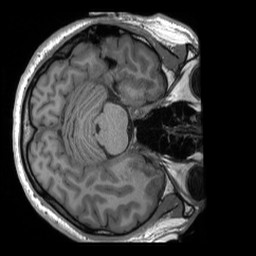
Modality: T1w
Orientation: axial
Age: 34
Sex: male
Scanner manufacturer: siemens
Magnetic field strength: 3 T
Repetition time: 2.4 s
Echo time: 0.00224 s